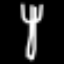
Label: fork